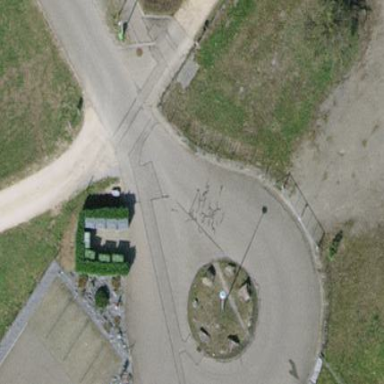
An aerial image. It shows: Residential road with asphalt surface leading to roundabout.